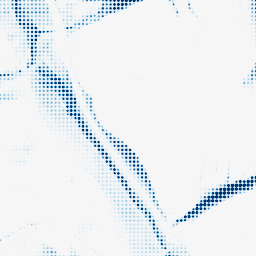
Category: morphological
Decomposition family: morphological_rect
Decomposition parameters: operation: closing
width: 50
height: 20
Upsampling method: sinc_hamming
Upsampling parameters: scale: 8
kernel_size: 4
Upsampling scale: 8